Field crop: tomato
Growth stage: 1
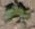
Species: solanum